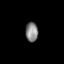
Tissue: skin
Cell type: Others
Senescence score: 0.7768
Nuclear area (px): 240
Mean DAPI intensity: 132.496